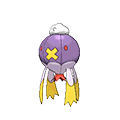
Pok\u00e9mon: drifblim